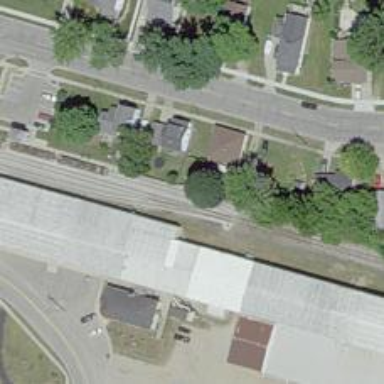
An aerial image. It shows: Preserved siding railway with historic significance.